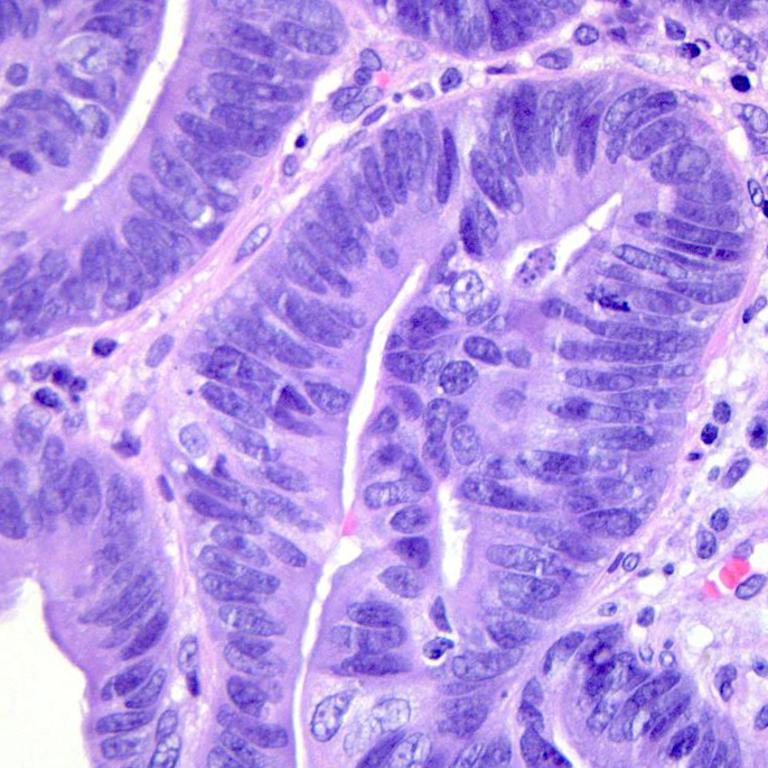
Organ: colon
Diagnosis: adenocarcinomas